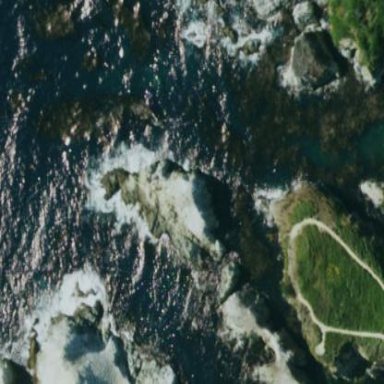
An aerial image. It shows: Breathtaking coastline.